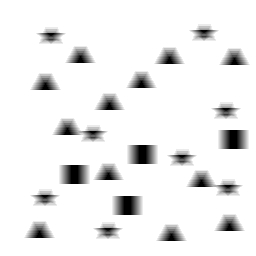
Squares: 4
Triangles: 12
Stars: 8
Total shapes: 24